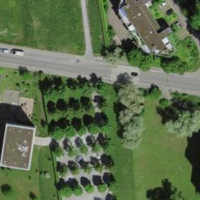
EUNIS habitat code: 56
Species observed at this site:
Mangora acalypha
Salvia pratensis